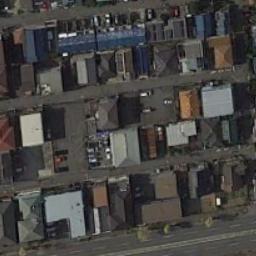
Label: residential